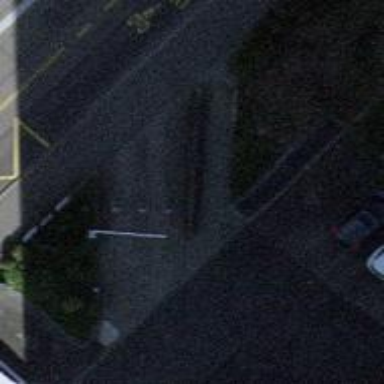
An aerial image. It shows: Lift gate barrier.